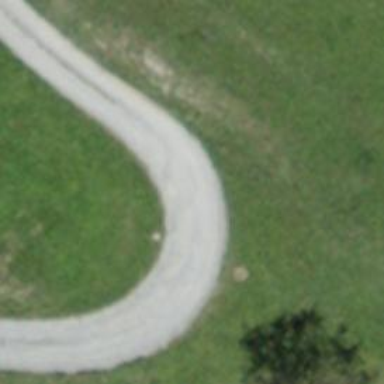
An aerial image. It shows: Gravel track with grade2 tracktype.